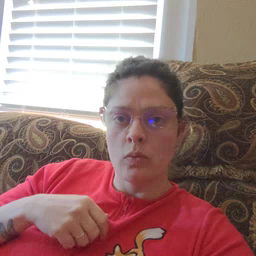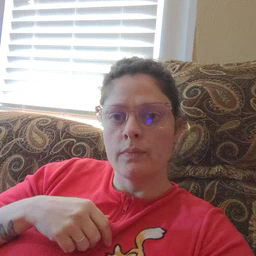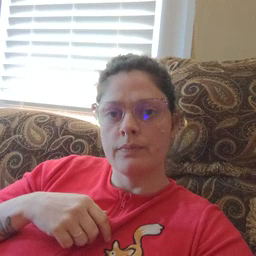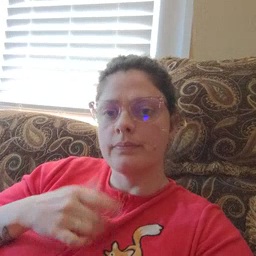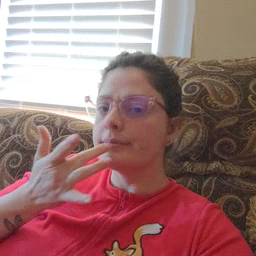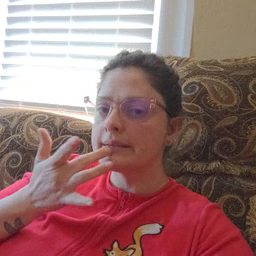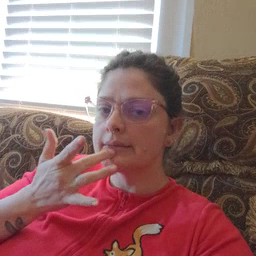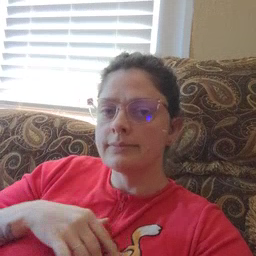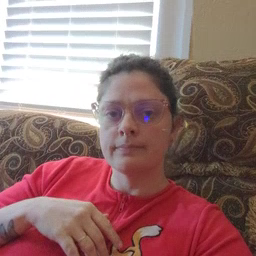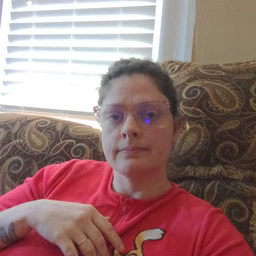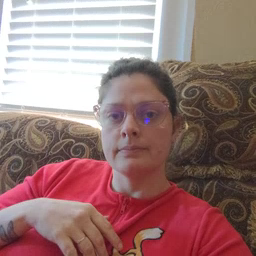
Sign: taste